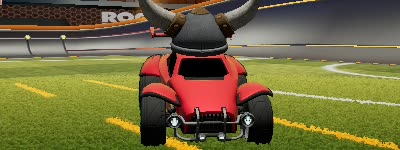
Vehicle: octane